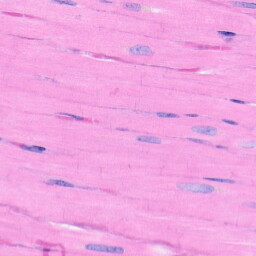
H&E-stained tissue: Heart